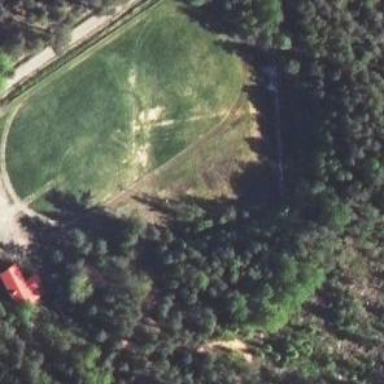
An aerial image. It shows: Grass track for athletics located in leisure land area.